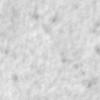
Label: no_change